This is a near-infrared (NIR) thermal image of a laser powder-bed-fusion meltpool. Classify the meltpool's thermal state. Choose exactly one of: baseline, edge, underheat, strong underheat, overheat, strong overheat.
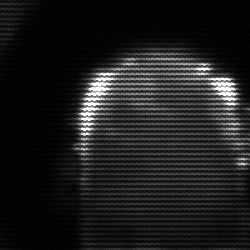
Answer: baseline